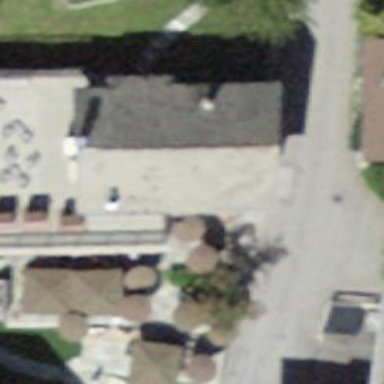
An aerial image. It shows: Restaurant.